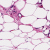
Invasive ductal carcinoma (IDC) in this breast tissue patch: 0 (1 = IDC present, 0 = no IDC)